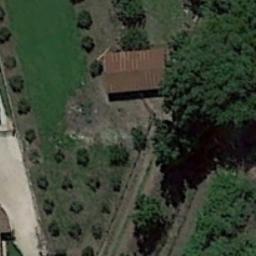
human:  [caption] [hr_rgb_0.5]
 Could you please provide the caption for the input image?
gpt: The sparse residential is on the grass next to some trees and a road .

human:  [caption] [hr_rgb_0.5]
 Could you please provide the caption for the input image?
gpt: The sparse residential  is surrounded by trees .

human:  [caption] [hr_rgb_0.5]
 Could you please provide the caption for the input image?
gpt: There are circular swimming pools beside this house .

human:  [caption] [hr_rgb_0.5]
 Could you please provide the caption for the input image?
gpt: In a sparse residential area there is an orange house with many green trees surrounded by grass .

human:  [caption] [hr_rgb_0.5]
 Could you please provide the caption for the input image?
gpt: A sparse residential area with some green trees and a brown building .